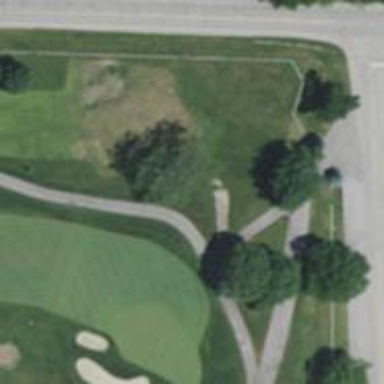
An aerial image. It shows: Asphalt path designated as golf cartpath.